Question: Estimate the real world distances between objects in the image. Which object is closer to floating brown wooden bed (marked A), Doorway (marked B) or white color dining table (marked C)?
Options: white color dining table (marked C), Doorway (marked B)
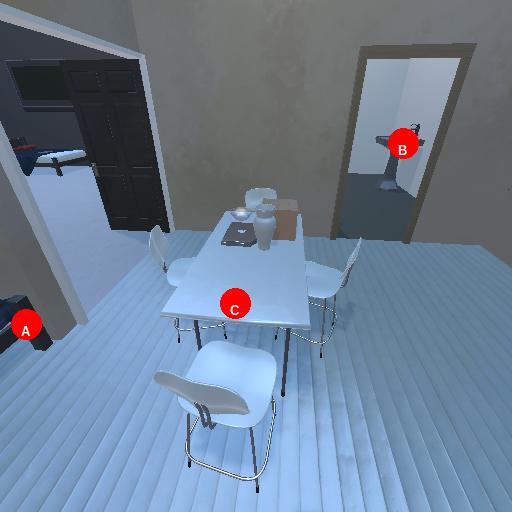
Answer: white color dining table (marked C)